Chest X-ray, AP view. Patient: 52 years old, sex F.
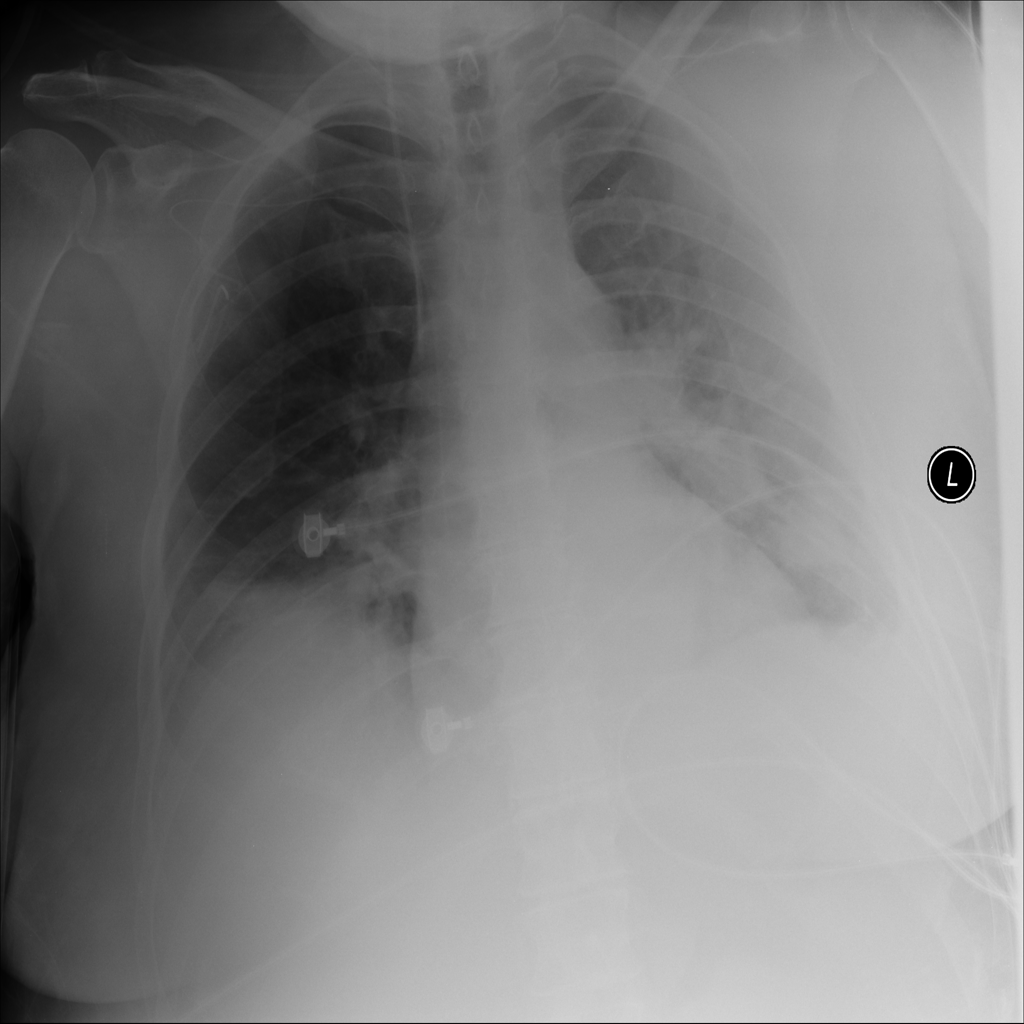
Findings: Atelectasis, Nodule